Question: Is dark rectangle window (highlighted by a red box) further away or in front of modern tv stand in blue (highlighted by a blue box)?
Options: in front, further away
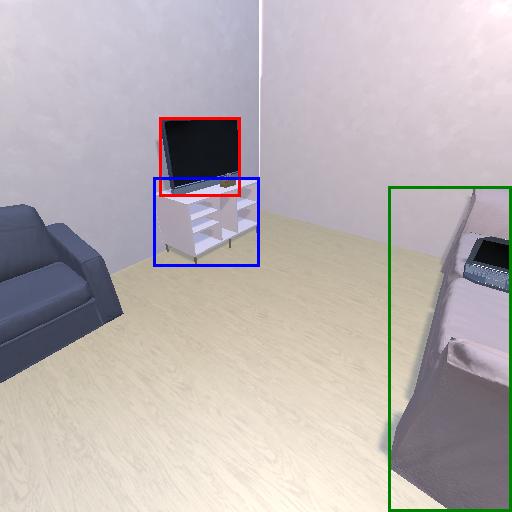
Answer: in front